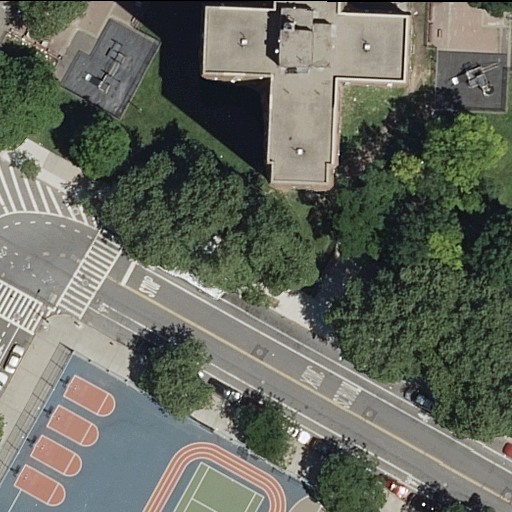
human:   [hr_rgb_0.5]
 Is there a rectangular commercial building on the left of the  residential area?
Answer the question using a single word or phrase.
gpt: no

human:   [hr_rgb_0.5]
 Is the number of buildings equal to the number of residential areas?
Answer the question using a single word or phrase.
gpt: yes

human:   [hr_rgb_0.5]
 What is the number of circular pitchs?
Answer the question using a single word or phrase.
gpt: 0

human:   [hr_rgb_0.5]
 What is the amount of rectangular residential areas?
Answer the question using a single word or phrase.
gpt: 1

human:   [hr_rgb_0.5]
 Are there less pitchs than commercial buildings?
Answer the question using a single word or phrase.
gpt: no

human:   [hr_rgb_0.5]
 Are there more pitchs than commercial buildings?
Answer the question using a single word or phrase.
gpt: yes

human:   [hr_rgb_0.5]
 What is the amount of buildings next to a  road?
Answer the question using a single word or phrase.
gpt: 1

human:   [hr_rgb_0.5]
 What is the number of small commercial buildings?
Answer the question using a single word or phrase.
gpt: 0

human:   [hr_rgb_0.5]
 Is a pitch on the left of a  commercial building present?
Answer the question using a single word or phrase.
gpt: no

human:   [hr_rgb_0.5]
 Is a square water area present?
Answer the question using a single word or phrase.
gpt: no

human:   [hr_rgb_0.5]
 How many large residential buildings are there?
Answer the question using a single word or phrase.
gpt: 1

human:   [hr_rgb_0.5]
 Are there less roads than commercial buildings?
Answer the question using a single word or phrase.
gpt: no

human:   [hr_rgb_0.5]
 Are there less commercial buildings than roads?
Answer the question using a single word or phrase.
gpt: yes

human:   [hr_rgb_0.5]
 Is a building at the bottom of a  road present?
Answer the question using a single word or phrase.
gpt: no

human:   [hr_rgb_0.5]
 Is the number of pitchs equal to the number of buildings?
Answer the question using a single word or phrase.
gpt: no

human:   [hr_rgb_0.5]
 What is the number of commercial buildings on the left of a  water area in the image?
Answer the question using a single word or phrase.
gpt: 0

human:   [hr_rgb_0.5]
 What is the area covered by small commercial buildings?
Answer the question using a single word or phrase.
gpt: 0m2

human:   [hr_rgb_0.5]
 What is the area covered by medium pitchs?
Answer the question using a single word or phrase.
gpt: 302m2

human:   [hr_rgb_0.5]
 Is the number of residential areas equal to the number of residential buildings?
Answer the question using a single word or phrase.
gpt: yes

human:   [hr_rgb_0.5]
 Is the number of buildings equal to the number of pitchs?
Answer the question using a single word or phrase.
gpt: no

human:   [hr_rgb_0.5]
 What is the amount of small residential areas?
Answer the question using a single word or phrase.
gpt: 0

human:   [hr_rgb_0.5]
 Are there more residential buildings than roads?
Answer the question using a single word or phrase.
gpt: no

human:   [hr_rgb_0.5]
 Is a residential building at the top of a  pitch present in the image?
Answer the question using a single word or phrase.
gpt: yes

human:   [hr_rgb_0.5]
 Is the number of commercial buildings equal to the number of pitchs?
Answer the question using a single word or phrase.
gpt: no

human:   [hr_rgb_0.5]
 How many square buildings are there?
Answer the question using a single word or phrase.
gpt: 0

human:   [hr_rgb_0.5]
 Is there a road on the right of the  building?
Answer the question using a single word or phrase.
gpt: yes

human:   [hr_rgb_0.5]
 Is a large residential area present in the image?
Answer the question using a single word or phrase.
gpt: yes

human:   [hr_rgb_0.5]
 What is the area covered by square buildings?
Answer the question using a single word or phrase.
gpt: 0m2

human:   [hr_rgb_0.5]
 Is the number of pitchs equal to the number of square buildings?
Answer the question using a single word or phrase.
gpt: no

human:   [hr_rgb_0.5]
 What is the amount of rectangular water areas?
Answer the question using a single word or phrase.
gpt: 0

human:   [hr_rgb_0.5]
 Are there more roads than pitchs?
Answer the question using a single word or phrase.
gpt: yes

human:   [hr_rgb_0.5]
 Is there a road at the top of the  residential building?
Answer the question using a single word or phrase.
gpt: yes

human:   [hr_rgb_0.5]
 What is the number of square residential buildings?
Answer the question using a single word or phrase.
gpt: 0

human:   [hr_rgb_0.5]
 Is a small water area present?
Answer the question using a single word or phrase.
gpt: no

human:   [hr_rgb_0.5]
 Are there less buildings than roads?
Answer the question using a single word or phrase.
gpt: yes

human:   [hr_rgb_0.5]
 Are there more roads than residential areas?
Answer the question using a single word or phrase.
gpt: yes